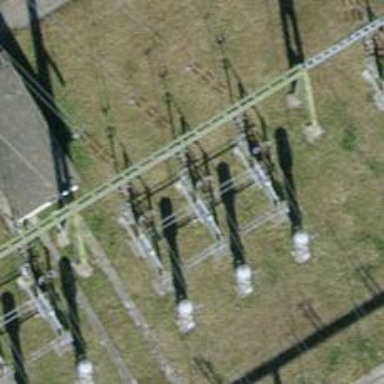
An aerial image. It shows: Insulator used in power systems.